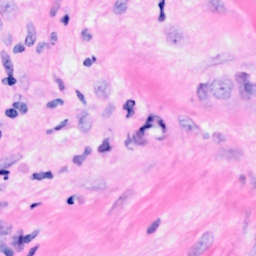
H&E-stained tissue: Breast